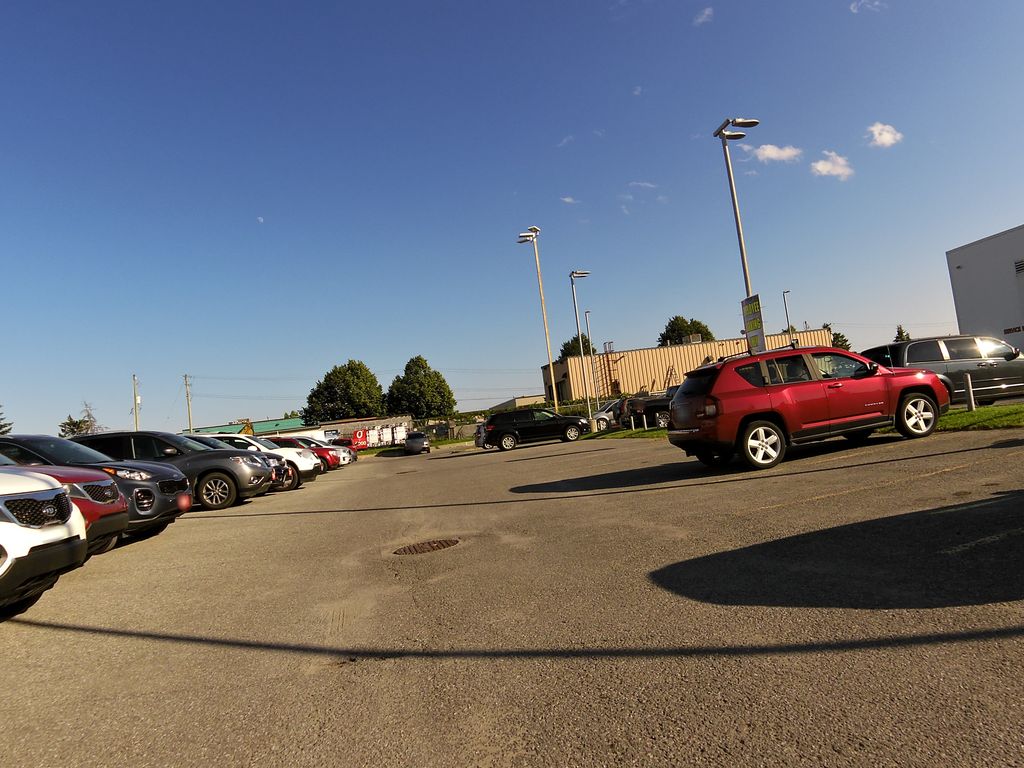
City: ottawa-gatineau